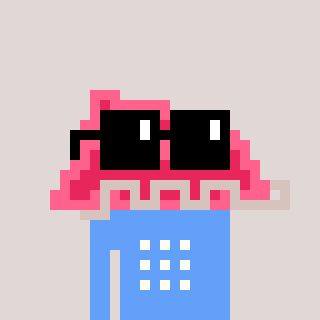
a pixel art character with square black sunglasses, a retainer-shaped head and a blue-colored body on a warm background